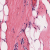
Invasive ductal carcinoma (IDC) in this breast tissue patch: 1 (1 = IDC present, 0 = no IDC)